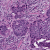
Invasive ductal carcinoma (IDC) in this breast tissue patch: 1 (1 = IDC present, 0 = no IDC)